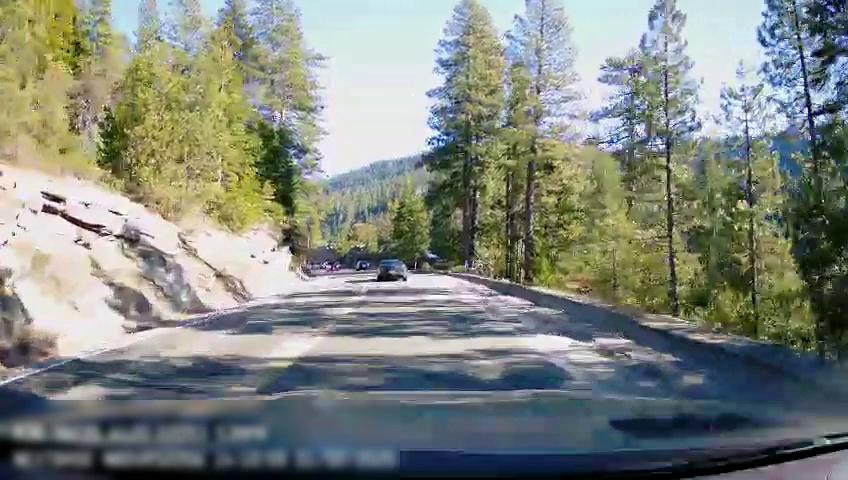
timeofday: Day
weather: Sunny
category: Drivable Space
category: Vehicles | Car
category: Vehicles | Car
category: Vehicles | Car
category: Lanes | Opposite Lane
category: Lanes | Current Lane
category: Lanes | Opposite Lane
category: Lanes | Current Lane